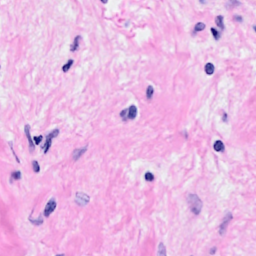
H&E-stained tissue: Breast